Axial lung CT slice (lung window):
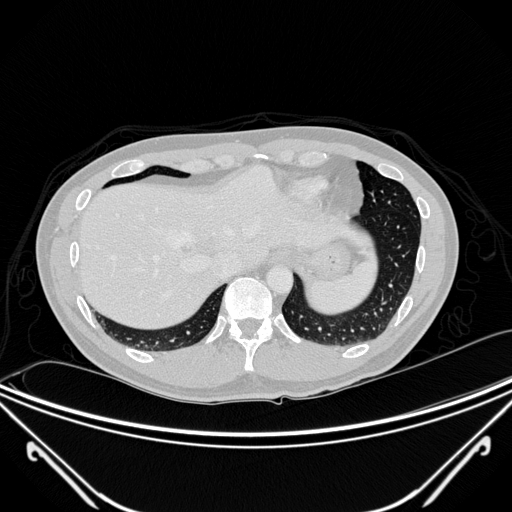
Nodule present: no